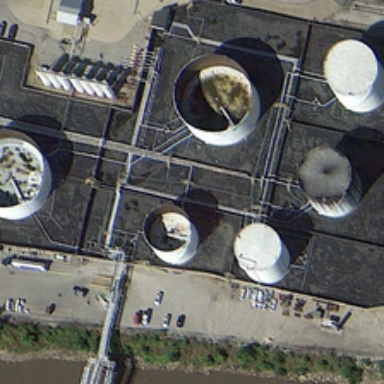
Six storagetanks by white material round into .